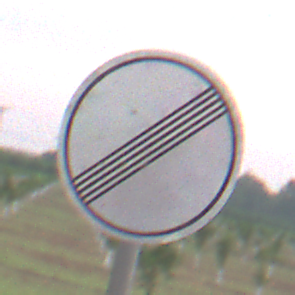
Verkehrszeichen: EndeSaemtlicherBegrenzungen
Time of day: SunriseSunset
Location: Outdoor (Nature)
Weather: PartlyCloudy
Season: NotSpecified
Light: Natural